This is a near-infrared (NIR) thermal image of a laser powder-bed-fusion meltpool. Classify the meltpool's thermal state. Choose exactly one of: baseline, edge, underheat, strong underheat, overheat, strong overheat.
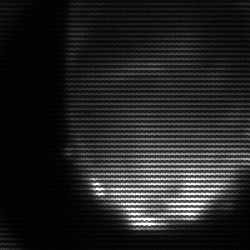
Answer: edge